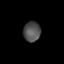
Tissue: lung
Cell type: Epithelial cells
Senescence score: 0.242
Nuclear area (px): 336
Mean DAPI intensity: 80.119